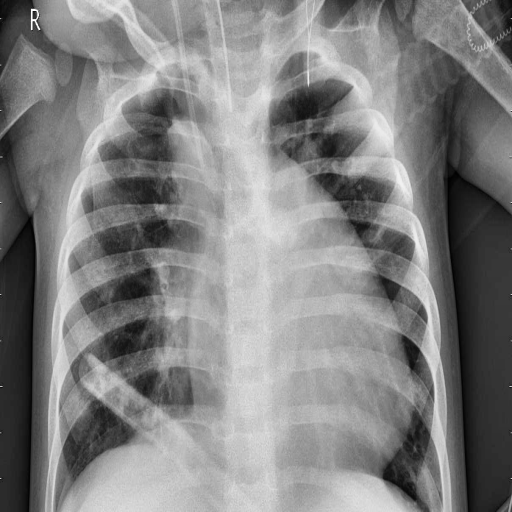
Finding: PNEUMONIA